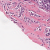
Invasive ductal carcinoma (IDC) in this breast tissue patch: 1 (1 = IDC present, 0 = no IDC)